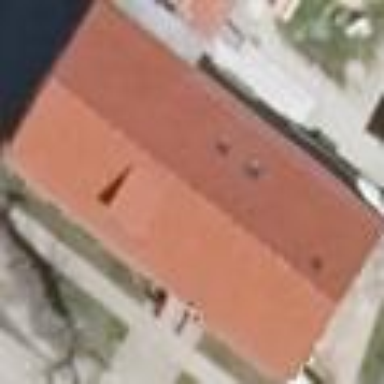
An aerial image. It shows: Gabled building with the roof oriented along its structure.